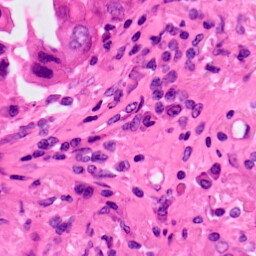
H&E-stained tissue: Lung